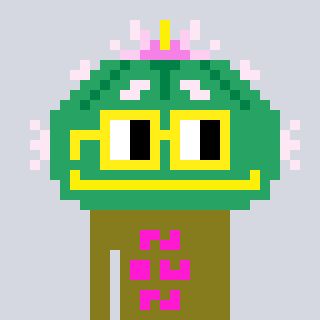
a pixel art character with square yellow glasses, a peyote-shaped head and a gunk-colored body on a cool background